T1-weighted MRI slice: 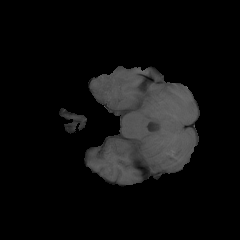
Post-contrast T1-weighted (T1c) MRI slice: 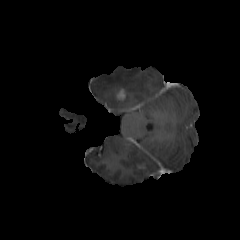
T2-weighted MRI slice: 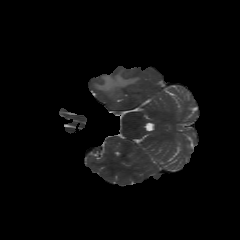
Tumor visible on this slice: yes